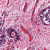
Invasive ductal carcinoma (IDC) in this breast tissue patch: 0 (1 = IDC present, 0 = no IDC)